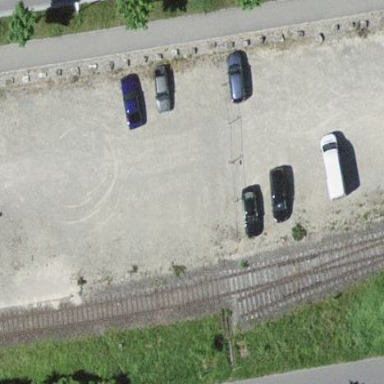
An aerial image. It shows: Parking area with compacted surface.